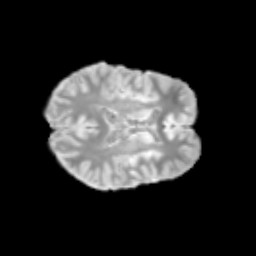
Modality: T2w
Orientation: axial
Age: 12
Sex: female
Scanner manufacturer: siemens
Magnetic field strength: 3 T
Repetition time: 3.8 s
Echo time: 0.07 s